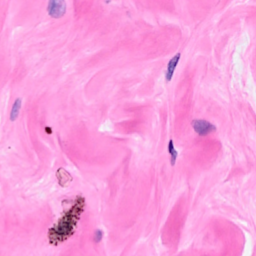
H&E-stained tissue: Breast